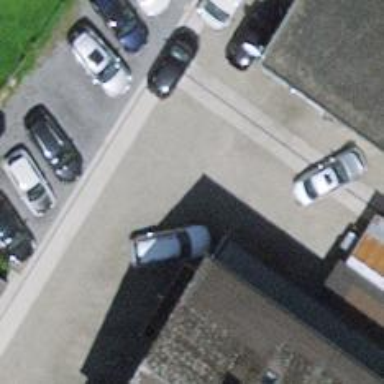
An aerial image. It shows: Car shop.